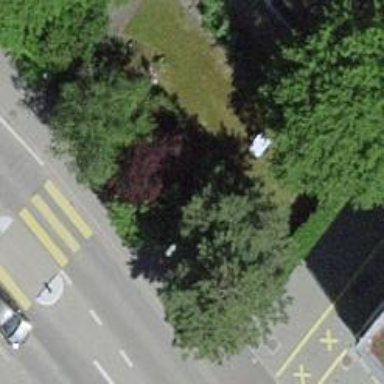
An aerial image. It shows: Post box is visible.